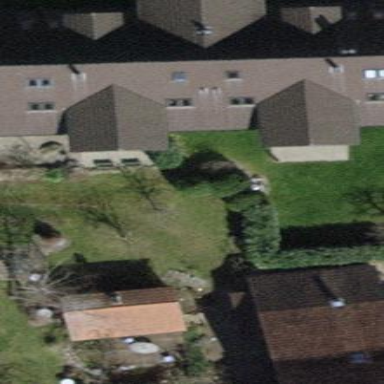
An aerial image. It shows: Gabled roof adorns the apartments building.